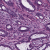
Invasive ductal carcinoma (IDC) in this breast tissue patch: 1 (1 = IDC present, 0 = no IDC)